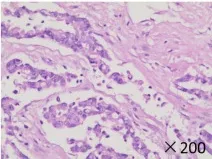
Histopathology and immunohistochemistry of the patient. (B, E), Syn.
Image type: pathology (immunostaining)